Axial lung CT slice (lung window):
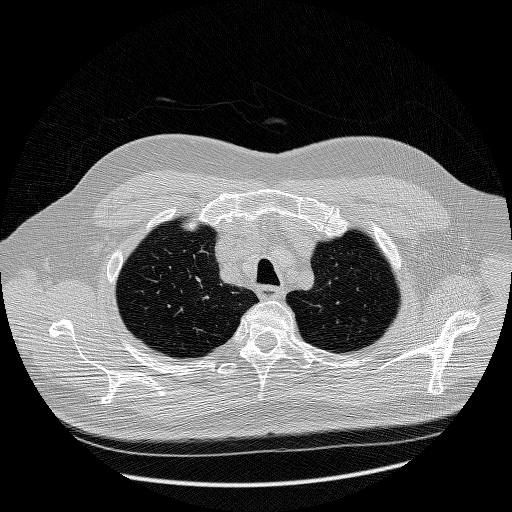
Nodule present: no